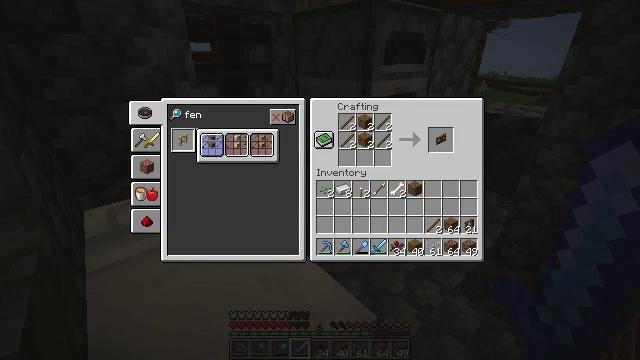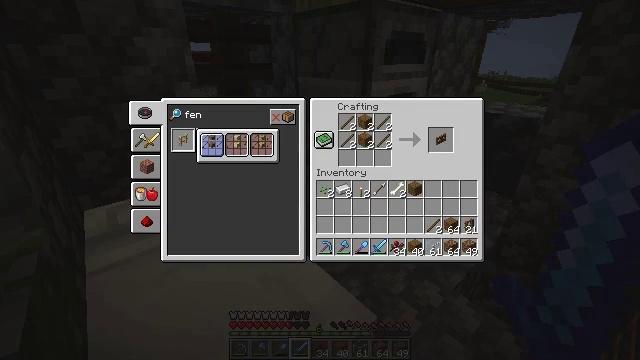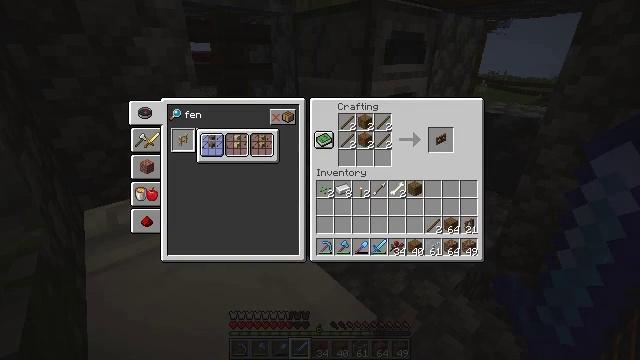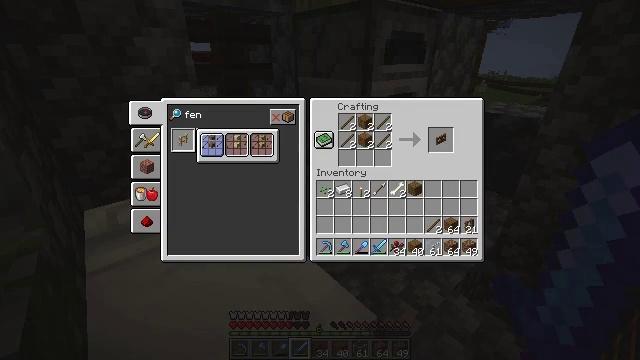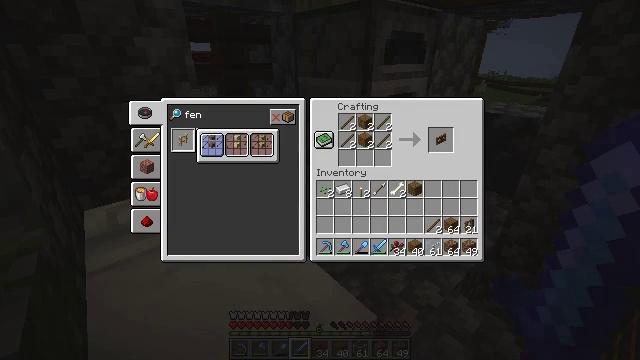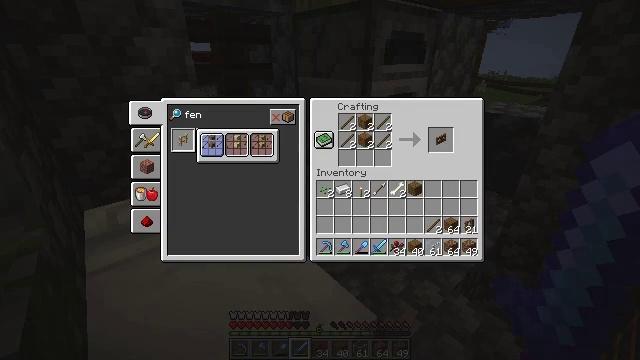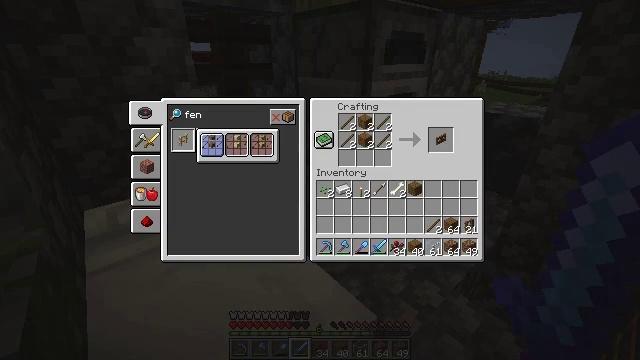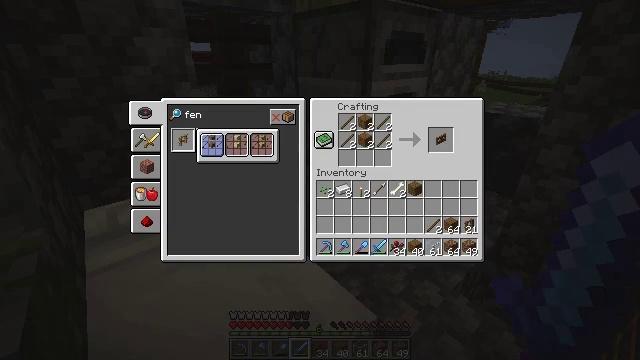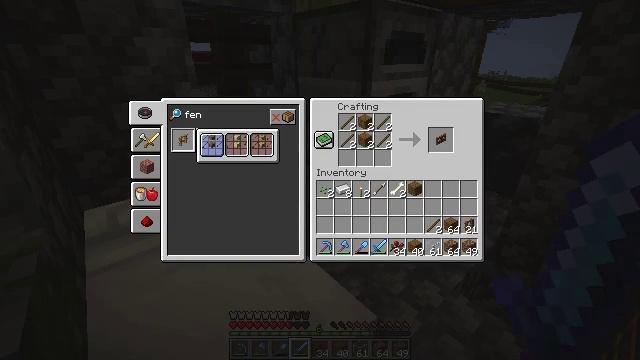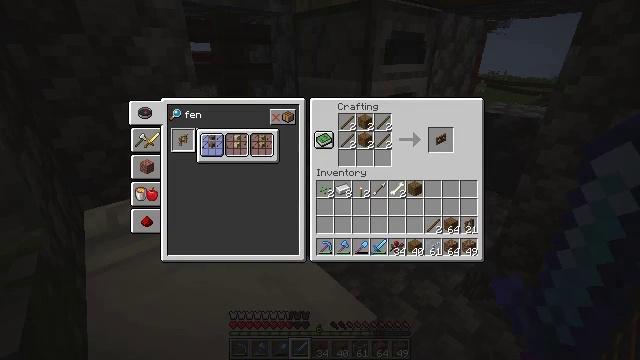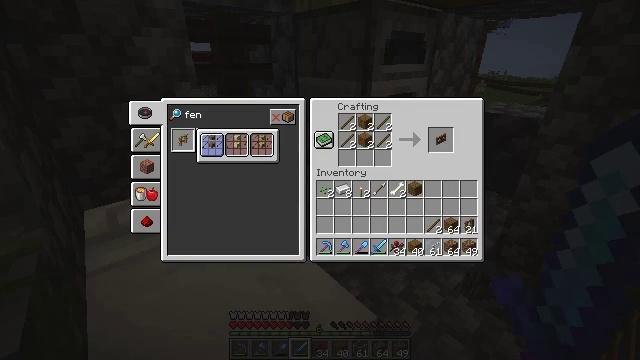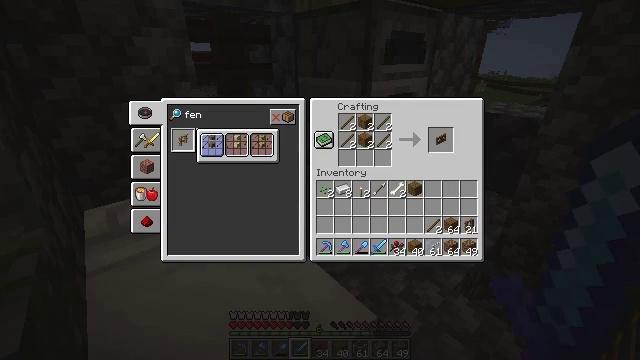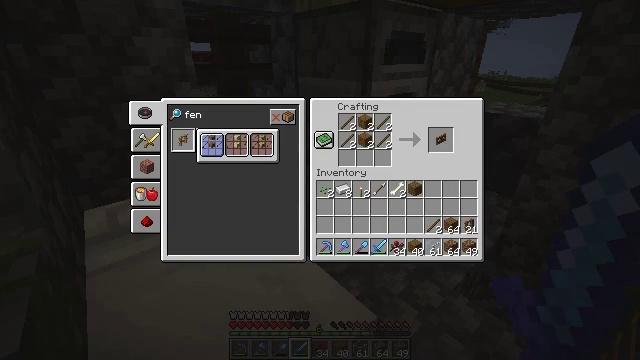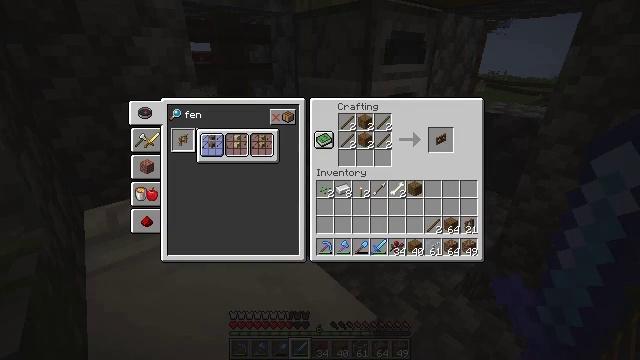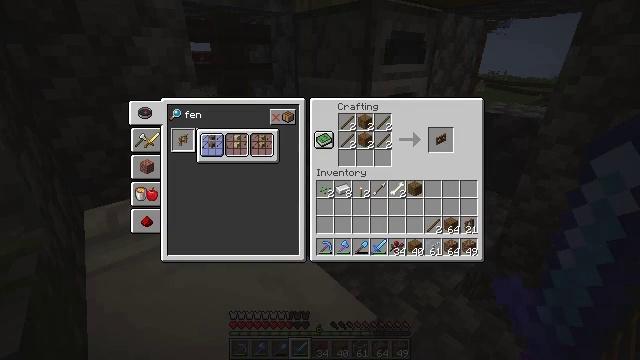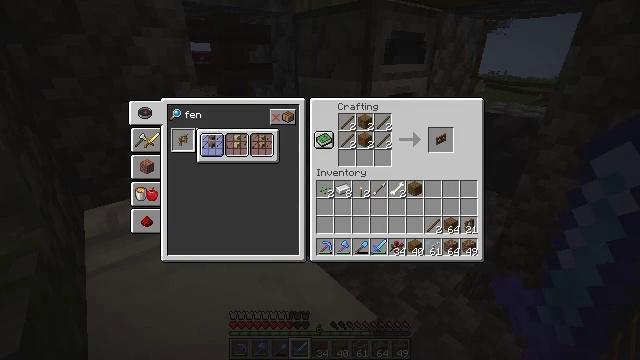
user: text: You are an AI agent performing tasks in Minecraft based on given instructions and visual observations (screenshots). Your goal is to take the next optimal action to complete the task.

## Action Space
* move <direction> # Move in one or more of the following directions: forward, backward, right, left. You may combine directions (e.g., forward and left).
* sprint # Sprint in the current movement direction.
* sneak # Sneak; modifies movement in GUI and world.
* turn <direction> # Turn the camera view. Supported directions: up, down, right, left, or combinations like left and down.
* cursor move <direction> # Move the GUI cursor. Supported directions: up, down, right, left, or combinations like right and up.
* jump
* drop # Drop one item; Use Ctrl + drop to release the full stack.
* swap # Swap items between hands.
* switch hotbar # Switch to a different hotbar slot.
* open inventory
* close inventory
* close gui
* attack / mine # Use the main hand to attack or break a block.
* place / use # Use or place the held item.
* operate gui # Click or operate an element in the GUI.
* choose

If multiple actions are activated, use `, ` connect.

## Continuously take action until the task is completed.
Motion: motion action
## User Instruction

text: Make a spruce fence gate with sticks and spruce planks.
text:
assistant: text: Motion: no_op
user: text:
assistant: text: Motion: no_op
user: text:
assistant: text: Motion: no_op
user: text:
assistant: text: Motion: no_op
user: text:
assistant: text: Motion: no_op
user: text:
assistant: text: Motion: no_op
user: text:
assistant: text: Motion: no_op
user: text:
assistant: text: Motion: no_op
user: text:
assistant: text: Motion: no_op
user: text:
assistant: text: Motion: no_op
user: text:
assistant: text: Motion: no_op
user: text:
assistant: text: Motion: no_op
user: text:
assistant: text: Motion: no_op
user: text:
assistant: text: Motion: no_op
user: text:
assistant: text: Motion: no_op
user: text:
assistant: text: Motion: no_op
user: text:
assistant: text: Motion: no_op
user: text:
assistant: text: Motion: no_op
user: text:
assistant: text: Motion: no_op
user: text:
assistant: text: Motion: no_op
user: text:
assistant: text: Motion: no_op
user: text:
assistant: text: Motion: no_op
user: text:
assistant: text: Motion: operate gui
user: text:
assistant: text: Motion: operate gui
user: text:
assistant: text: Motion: operate gui
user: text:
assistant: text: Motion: no_op
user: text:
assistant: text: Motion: no_op
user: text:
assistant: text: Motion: no_op
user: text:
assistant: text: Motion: no_op
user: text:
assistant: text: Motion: no_op